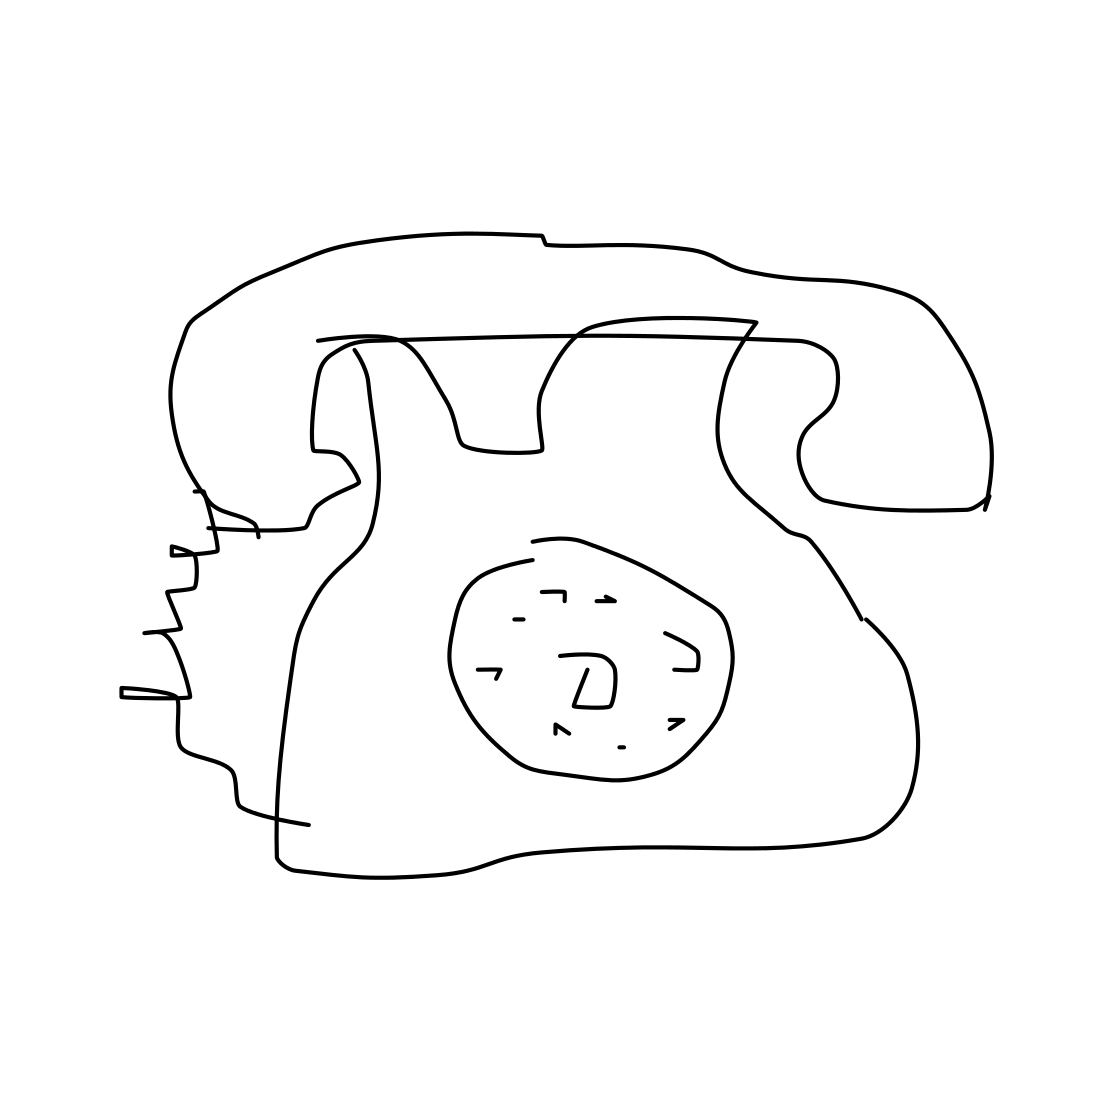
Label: telephone